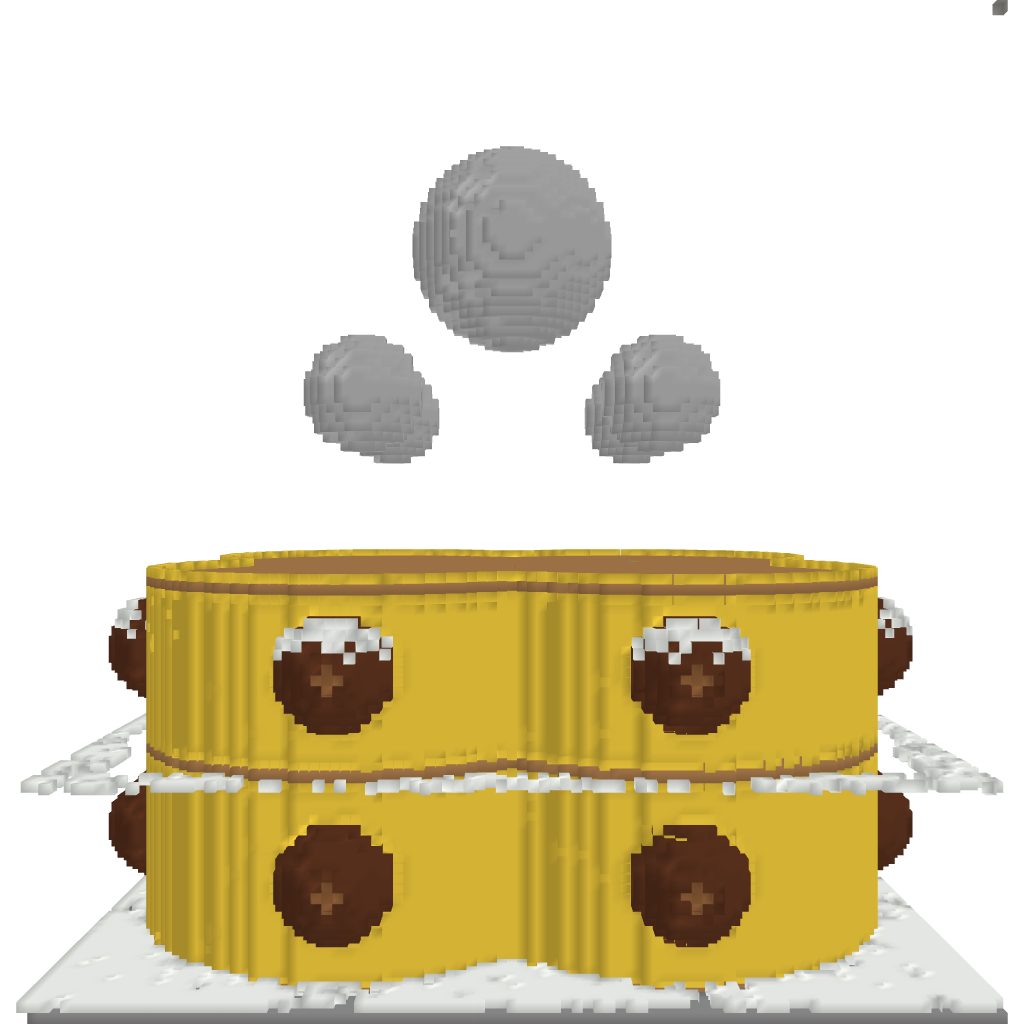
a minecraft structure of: golden-mall